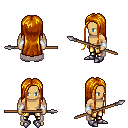
a pixel art fantasy rpg character, male body template, human, tanned skin, gray cape, gold greaves, dark blonde extra-long hairstyle, white cloth bracers, metal boots, spear, four views (front, back, left, right), 2x2 character sprite sheet, small pixel art, hard edges, no anti-aliasing